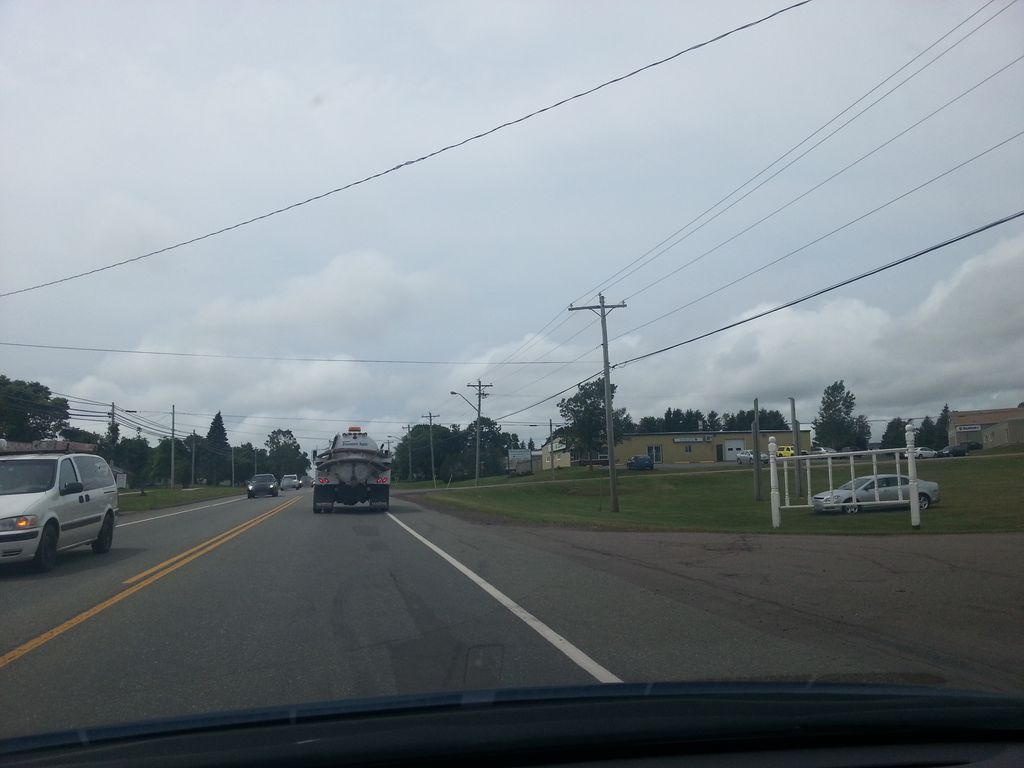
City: charlottetown